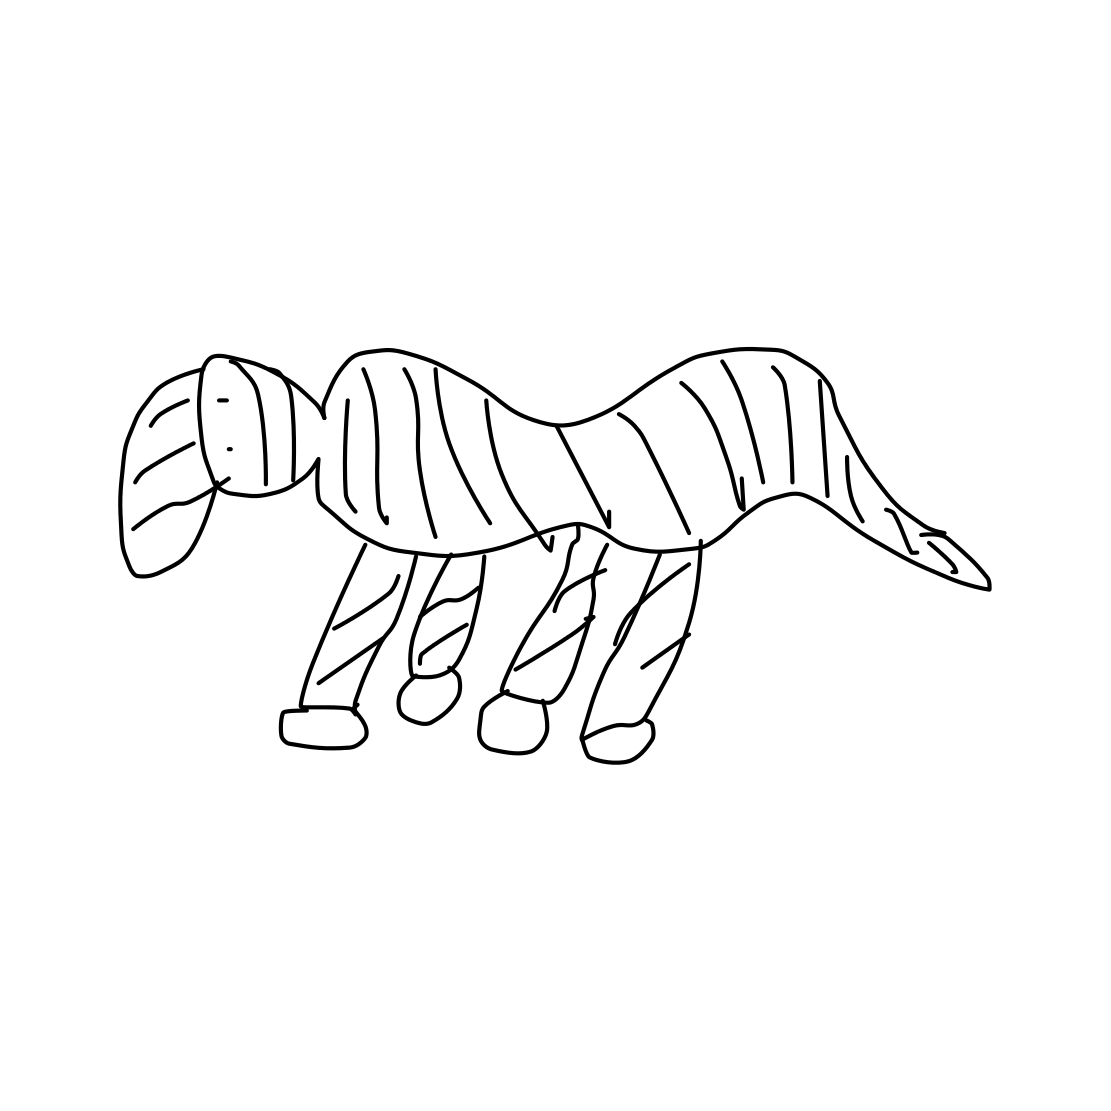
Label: zebra